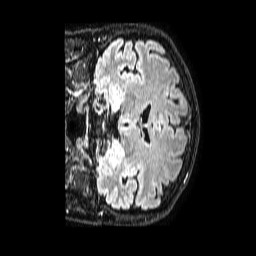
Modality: FLAIR
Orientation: coronal
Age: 59
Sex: male
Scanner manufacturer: philips
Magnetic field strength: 1.5 T
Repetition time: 4.8 s
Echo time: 0.3 s